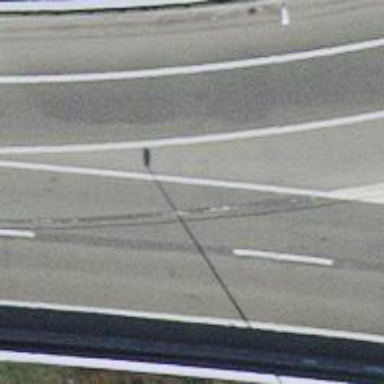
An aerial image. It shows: Motorway bridge.